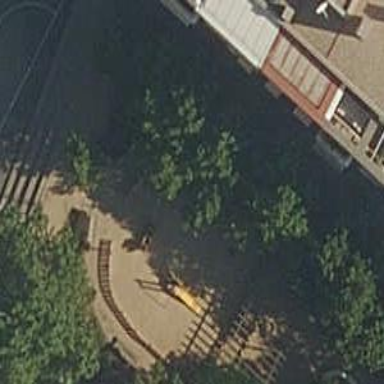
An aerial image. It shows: Playground area for leisure land.